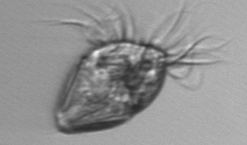
Label: Strombidium_morphotype1